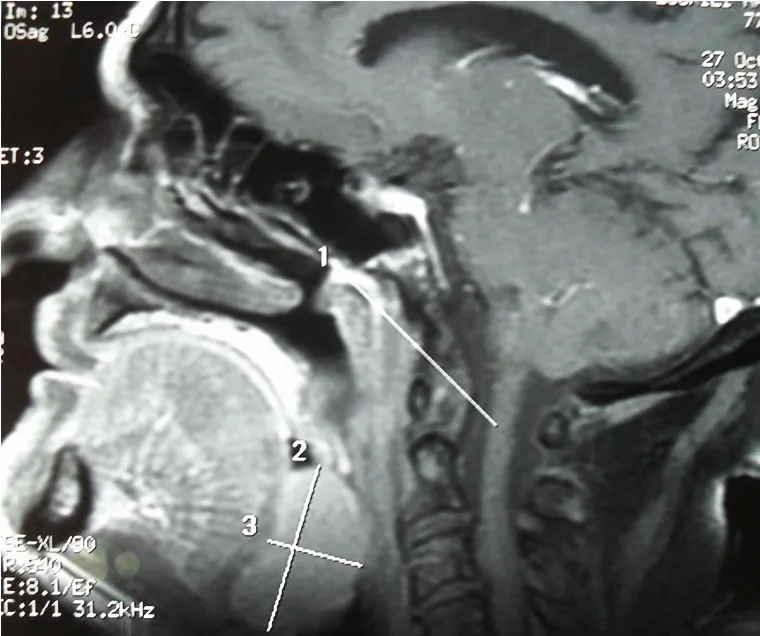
MRI showed a raised mass in the base of the tongue which filled and reduced the light of the oropharynx and the left vallecula.
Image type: radiology (mri)